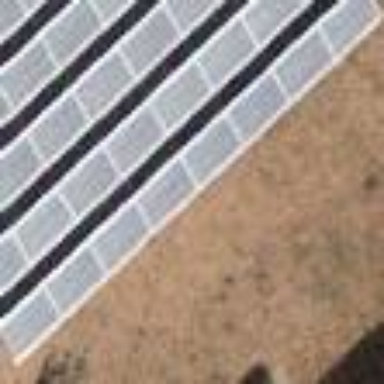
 consisting of solar photovoltaic panels."